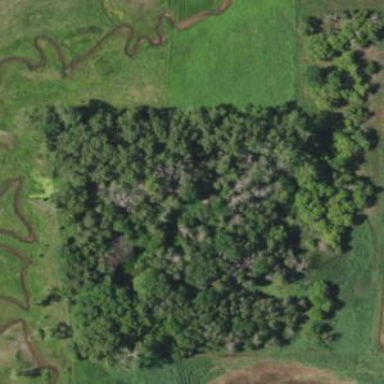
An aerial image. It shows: Beautiful woodland area.